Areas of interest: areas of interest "Yunnan Normal University Lian Da Campus Football Field"
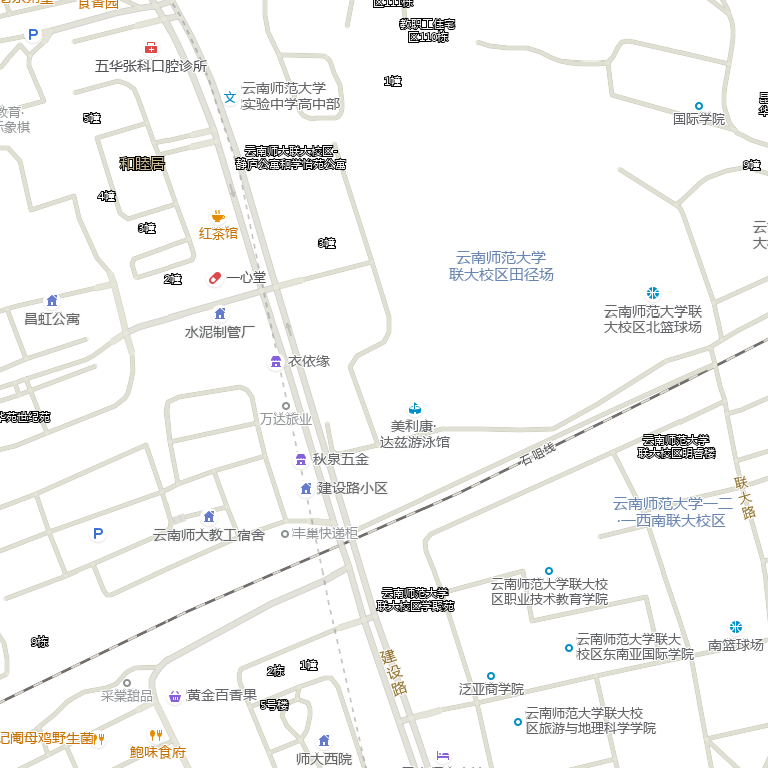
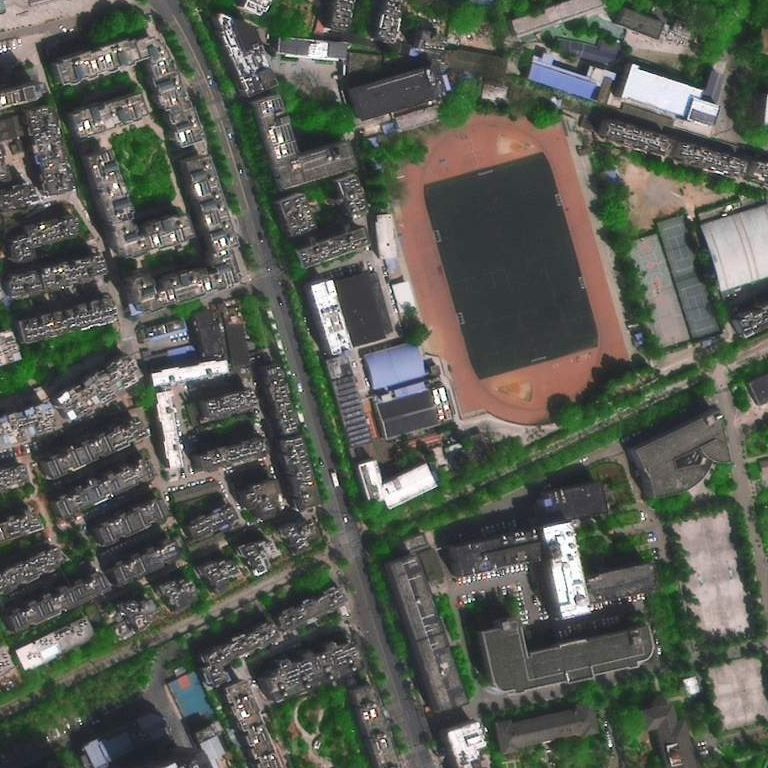